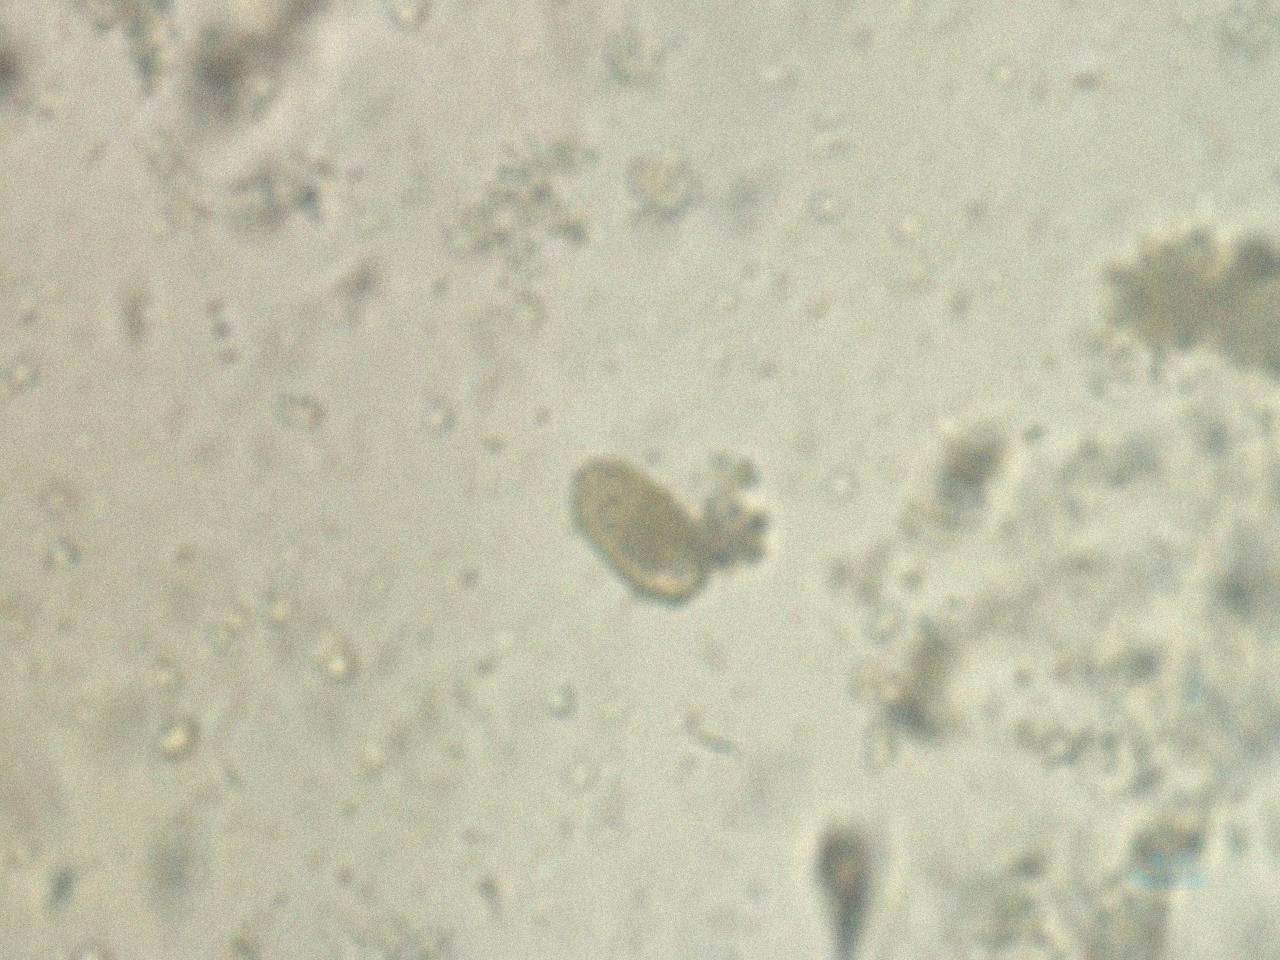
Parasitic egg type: Capillaria philippinensis